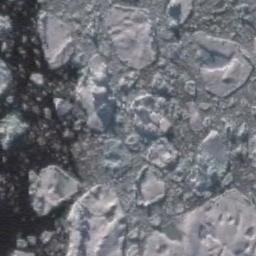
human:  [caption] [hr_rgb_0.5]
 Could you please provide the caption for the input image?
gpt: There are sea ice of different shapes and sizes .

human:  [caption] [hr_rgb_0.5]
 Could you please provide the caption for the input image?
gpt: A lot of sea ice of different sizes and thickness gathers into a sea ice .

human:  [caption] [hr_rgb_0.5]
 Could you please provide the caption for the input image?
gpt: There are many ice on the black sea .

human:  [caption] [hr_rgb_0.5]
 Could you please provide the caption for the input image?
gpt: Several large ice cubes of various sizes and surrounding small pieces of ice float on the deep blue sea .

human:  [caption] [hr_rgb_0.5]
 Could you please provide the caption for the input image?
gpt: There are many sea ice linked into sheets .